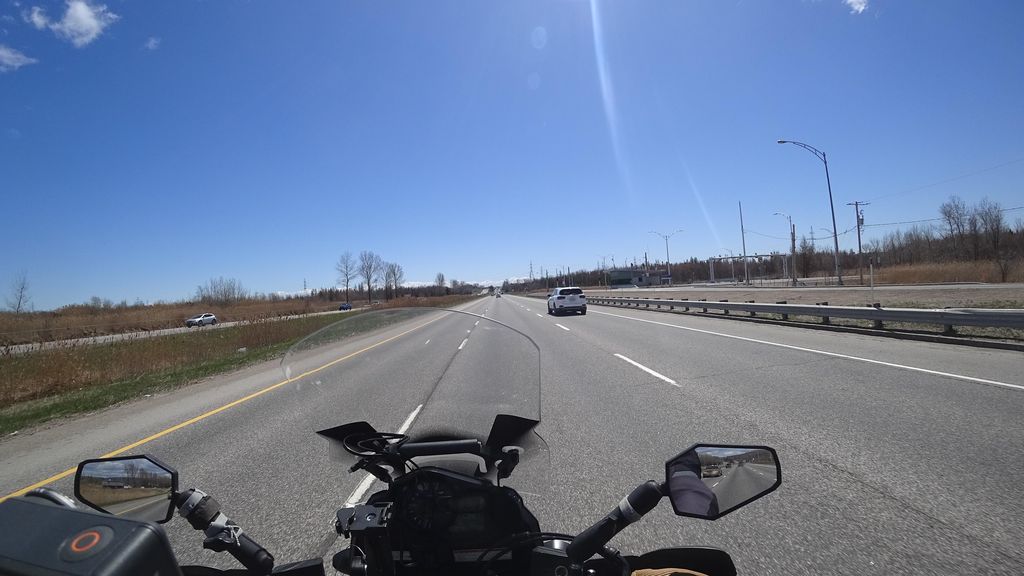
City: quebec_city